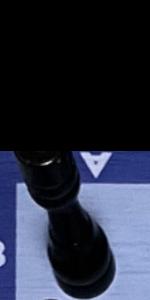
Label: Rook_Black